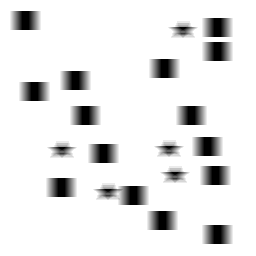
Squares: 15
Triangles: 0
Stars: 5
Total shapes: 20